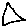
Label: triangle